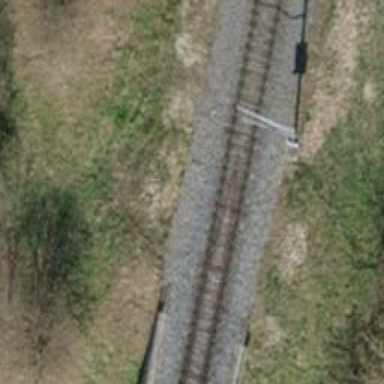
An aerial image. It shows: Single-track railway with electrified contact lines.